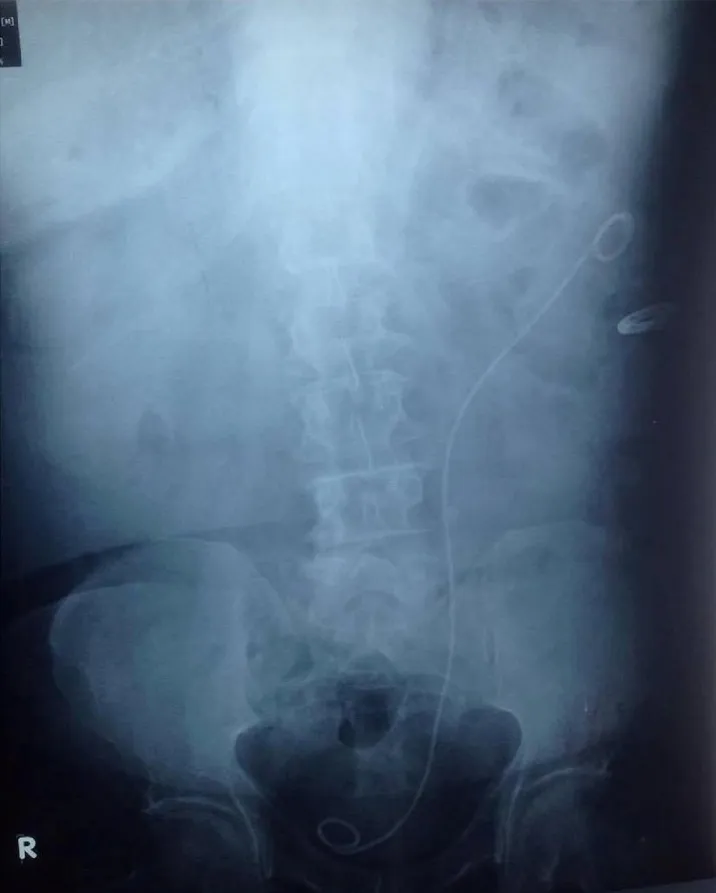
Post operative KUB showing JJ stent and nephrostomy tube.
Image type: radiology (x_ray)